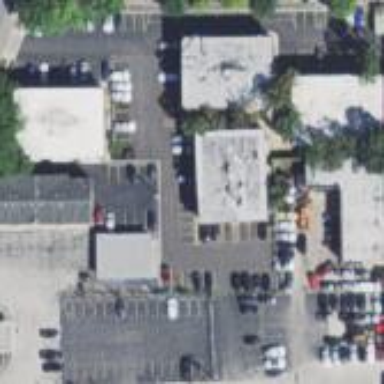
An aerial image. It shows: Parking area.